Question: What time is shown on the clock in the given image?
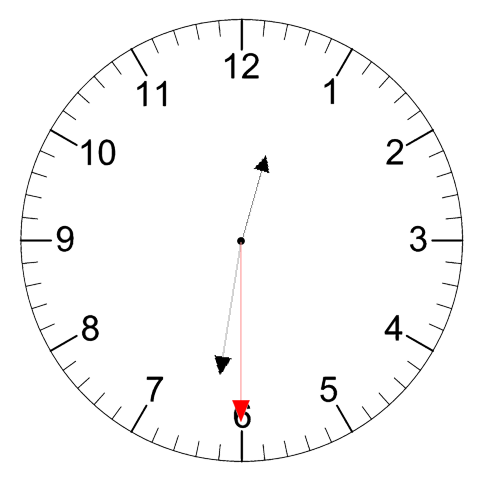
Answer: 12:31:30